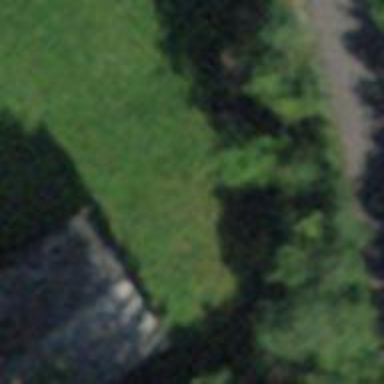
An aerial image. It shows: Rural barn.